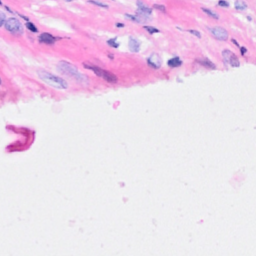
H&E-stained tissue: Breast